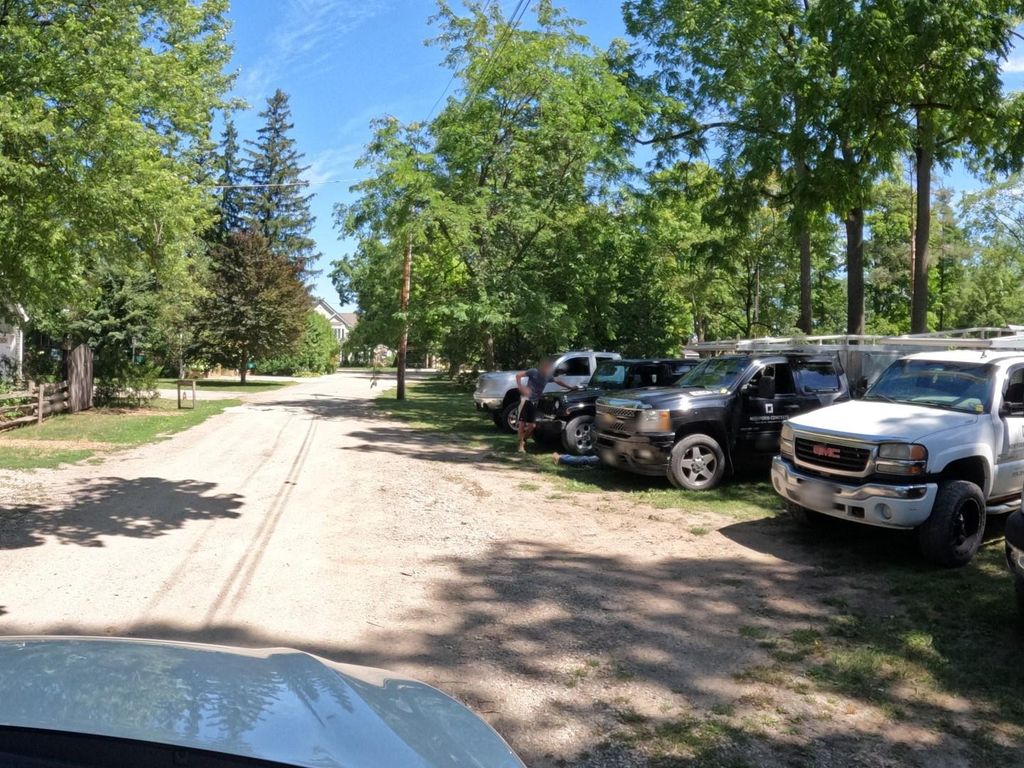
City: kitchener-waterloo